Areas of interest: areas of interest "Cambridge Square"
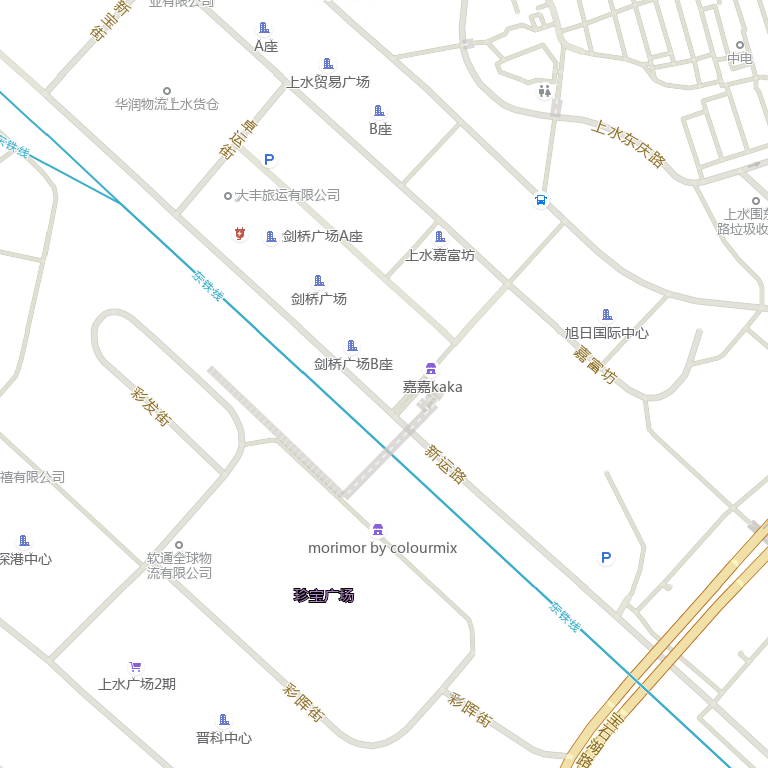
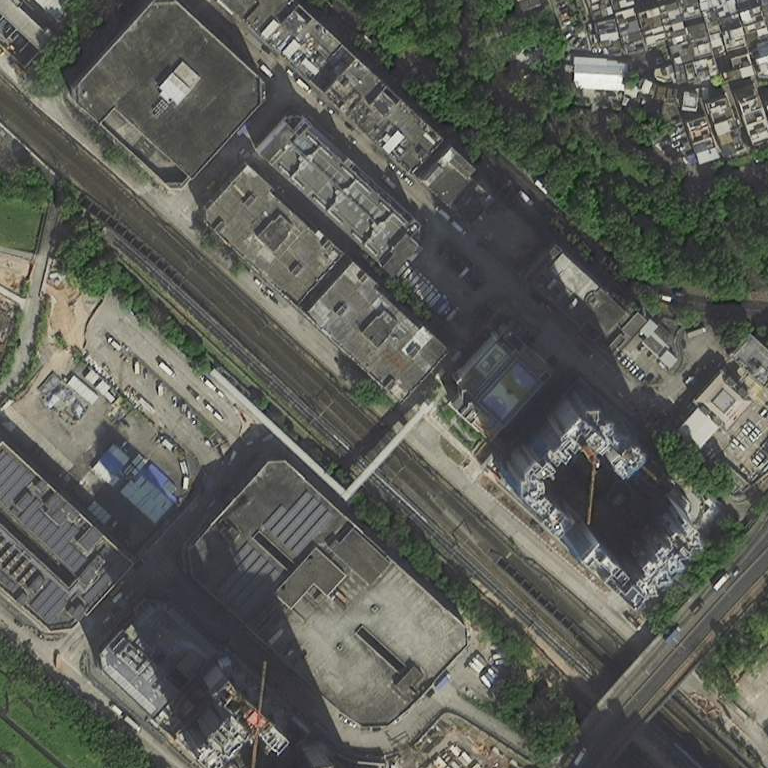